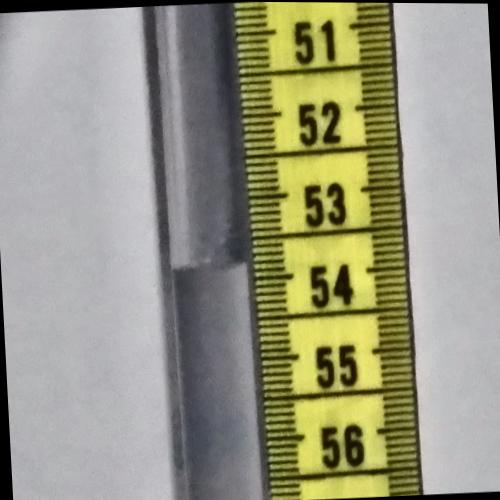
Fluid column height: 53.8 cm